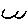
Label: moon